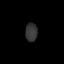
Tissue: lung
Cell type: T cells
Senescence score: 0.1607
Nuclear area (px): 220
Mean DAPI intensity: 51.868